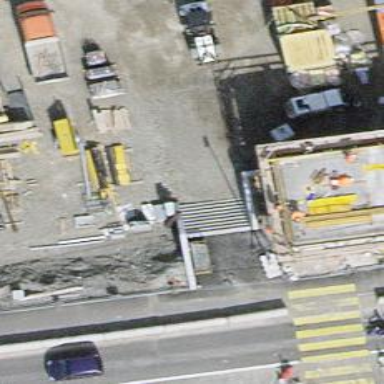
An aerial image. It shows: Retaining wall.